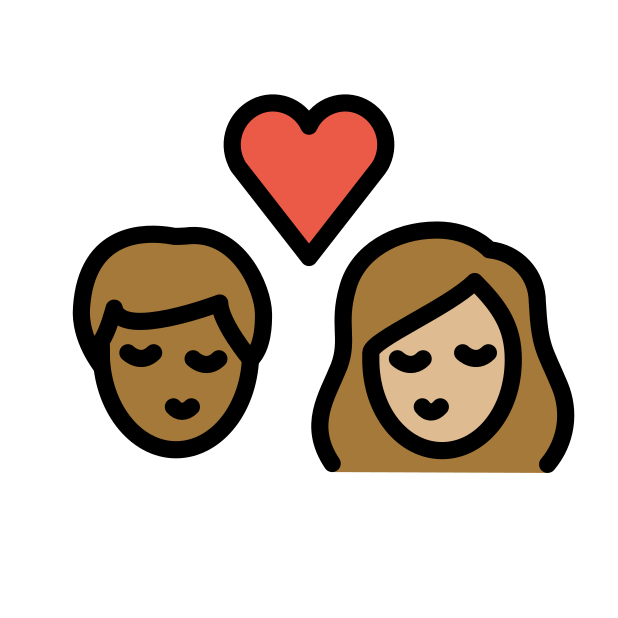
kiss: woman, man, medium-dark skin tone, medium-light skin tone